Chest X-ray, AP view. Patient: 28 years old, sex M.
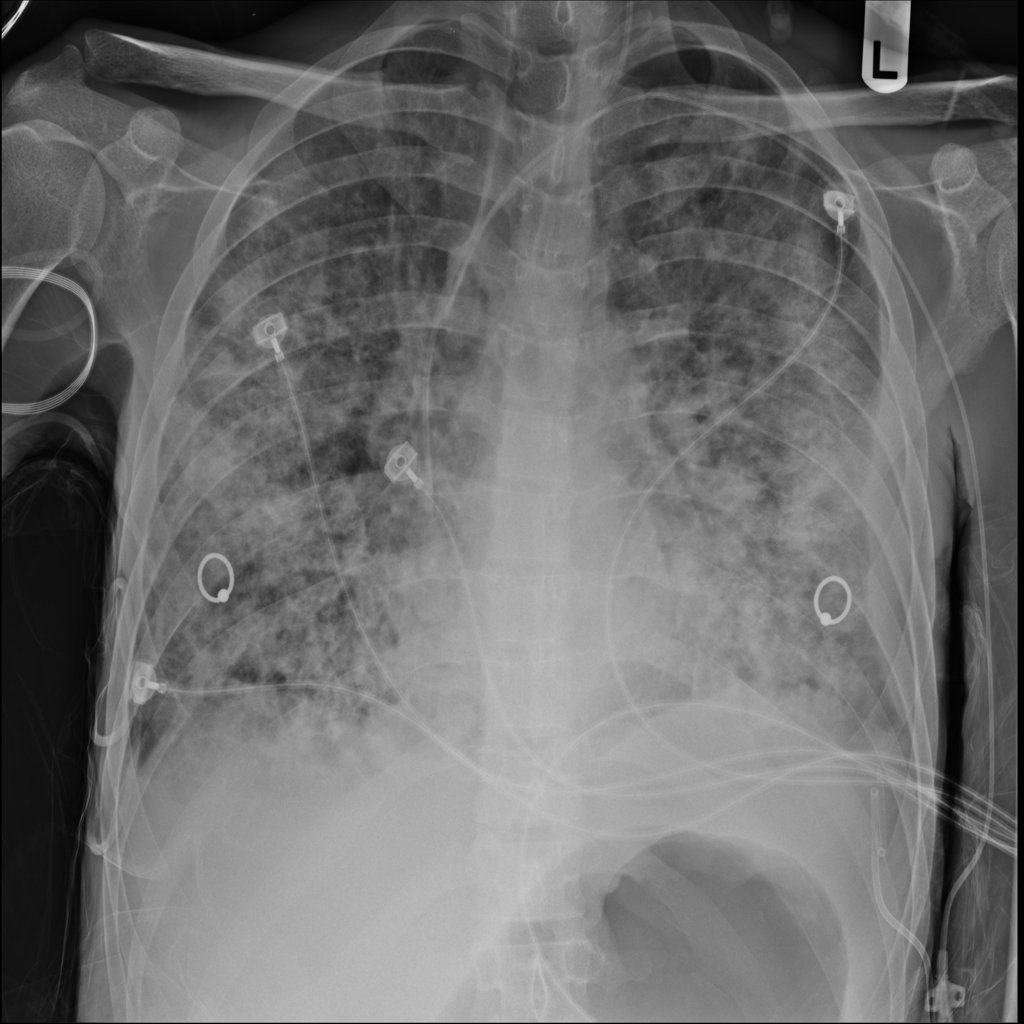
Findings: Infiltration